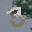
Label: 3